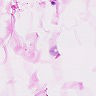
Metastatic tissue present: no